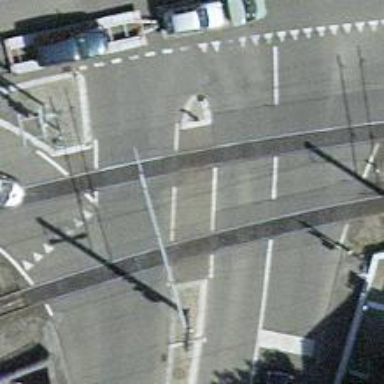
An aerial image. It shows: Level crossing with barriers.